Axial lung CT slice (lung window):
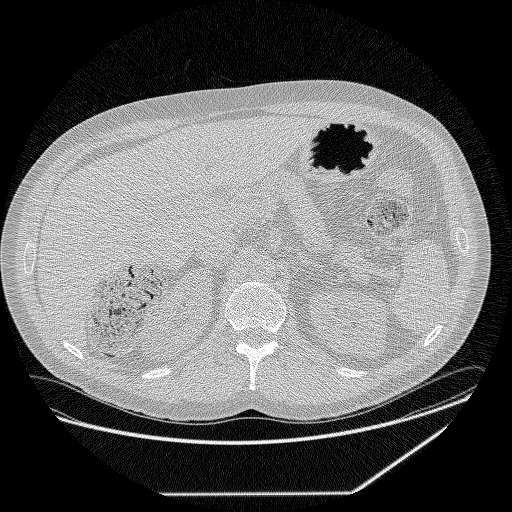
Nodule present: no